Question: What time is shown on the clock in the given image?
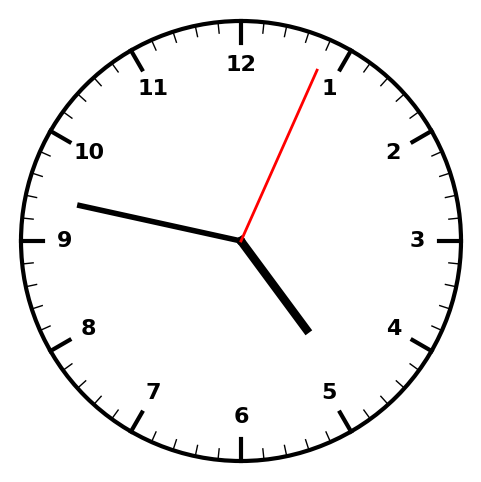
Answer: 04:47:04